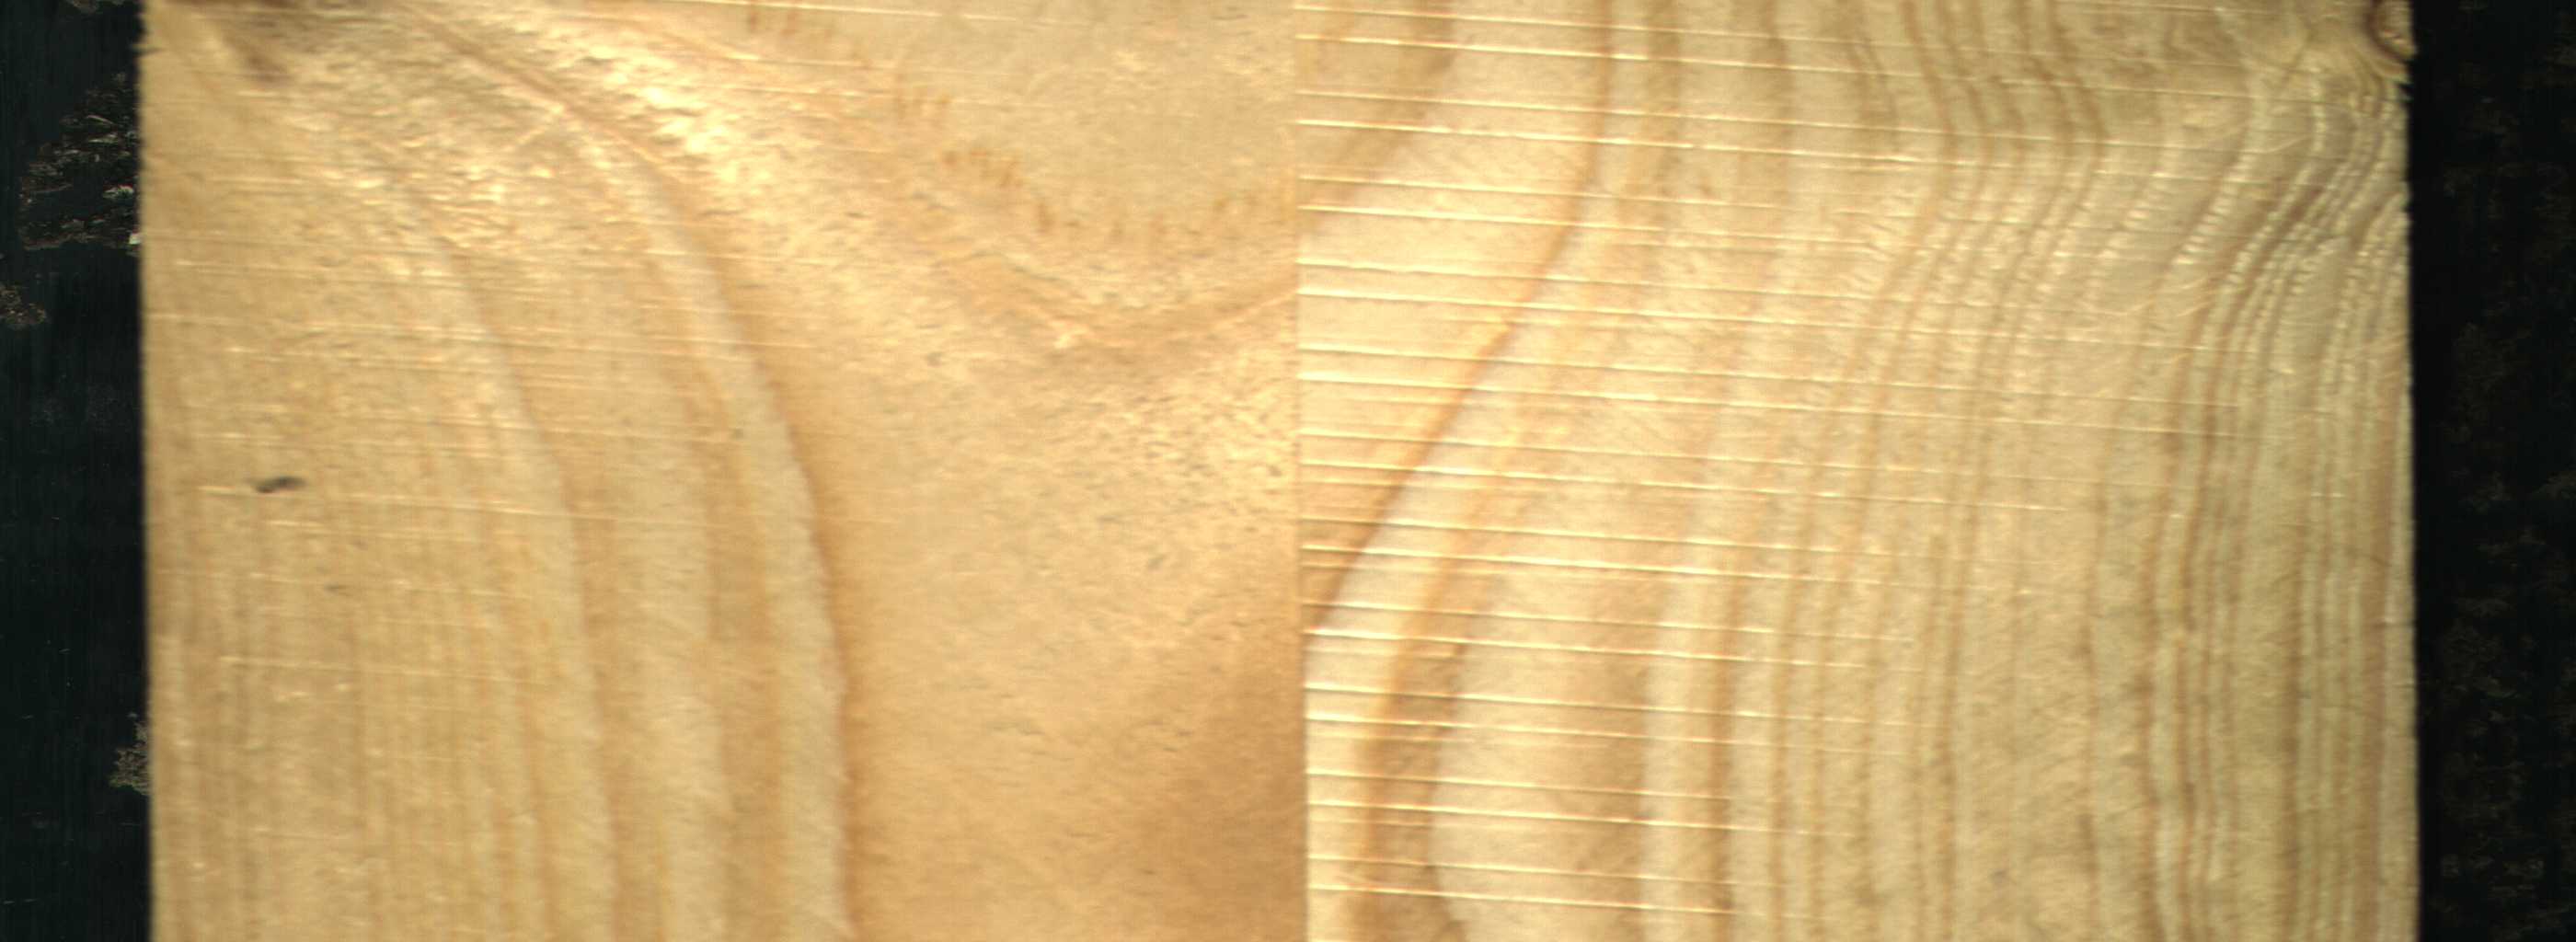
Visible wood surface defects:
Live_Knot